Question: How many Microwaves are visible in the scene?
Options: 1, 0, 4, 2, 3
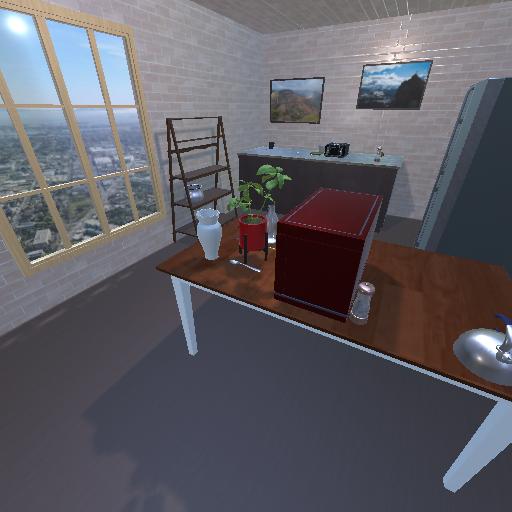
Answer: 1